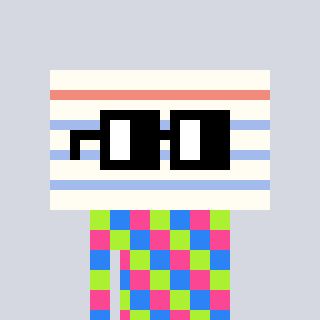
a pixel art character with square black glasses, a empty notebook page-shaped head and a redpinkish-colored body on a cool background